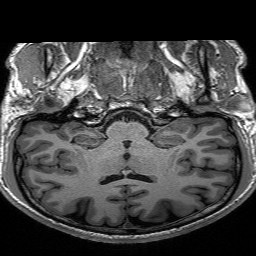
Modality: T1w
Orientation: sagittal
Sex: male